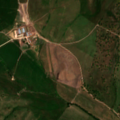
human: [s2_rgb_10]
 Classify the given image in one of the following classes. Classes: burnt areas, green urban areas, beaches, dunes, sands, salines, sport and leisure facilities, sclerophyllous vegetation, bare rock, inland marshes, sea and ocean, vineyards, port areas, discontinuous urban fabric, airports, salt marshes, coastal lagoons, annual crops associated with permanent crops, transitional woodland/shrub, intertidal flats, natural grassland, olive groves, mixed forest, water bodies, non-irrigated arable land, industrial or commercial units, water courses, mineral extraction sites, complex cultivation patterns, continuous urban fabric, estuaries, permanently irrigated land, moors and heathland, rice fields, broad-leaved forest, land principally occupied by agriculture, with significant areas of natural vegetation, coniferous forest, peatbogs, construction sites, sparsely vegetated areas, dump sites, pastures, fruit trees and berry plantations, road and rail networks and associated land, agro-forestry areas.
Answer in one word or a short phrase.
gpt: non-irrigated arable land, permanently irrigated land, agro-forestry areas, broad-leaved forest